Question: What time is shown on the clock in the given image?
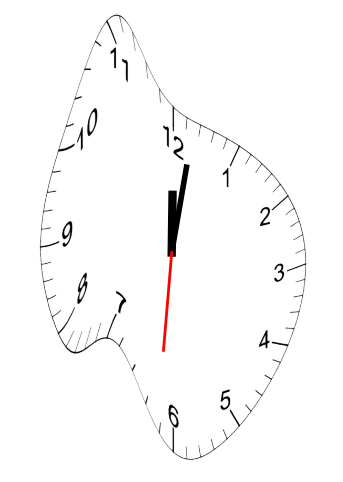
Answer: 12:01:31